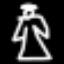
Label: angel